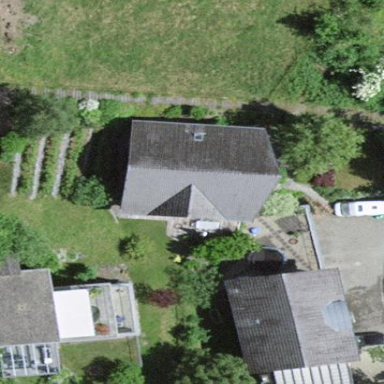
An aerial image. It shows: Simple house.